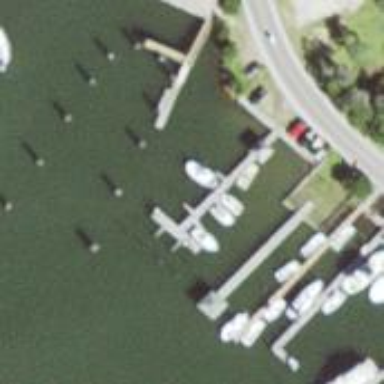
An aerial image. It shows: Man-made pier.